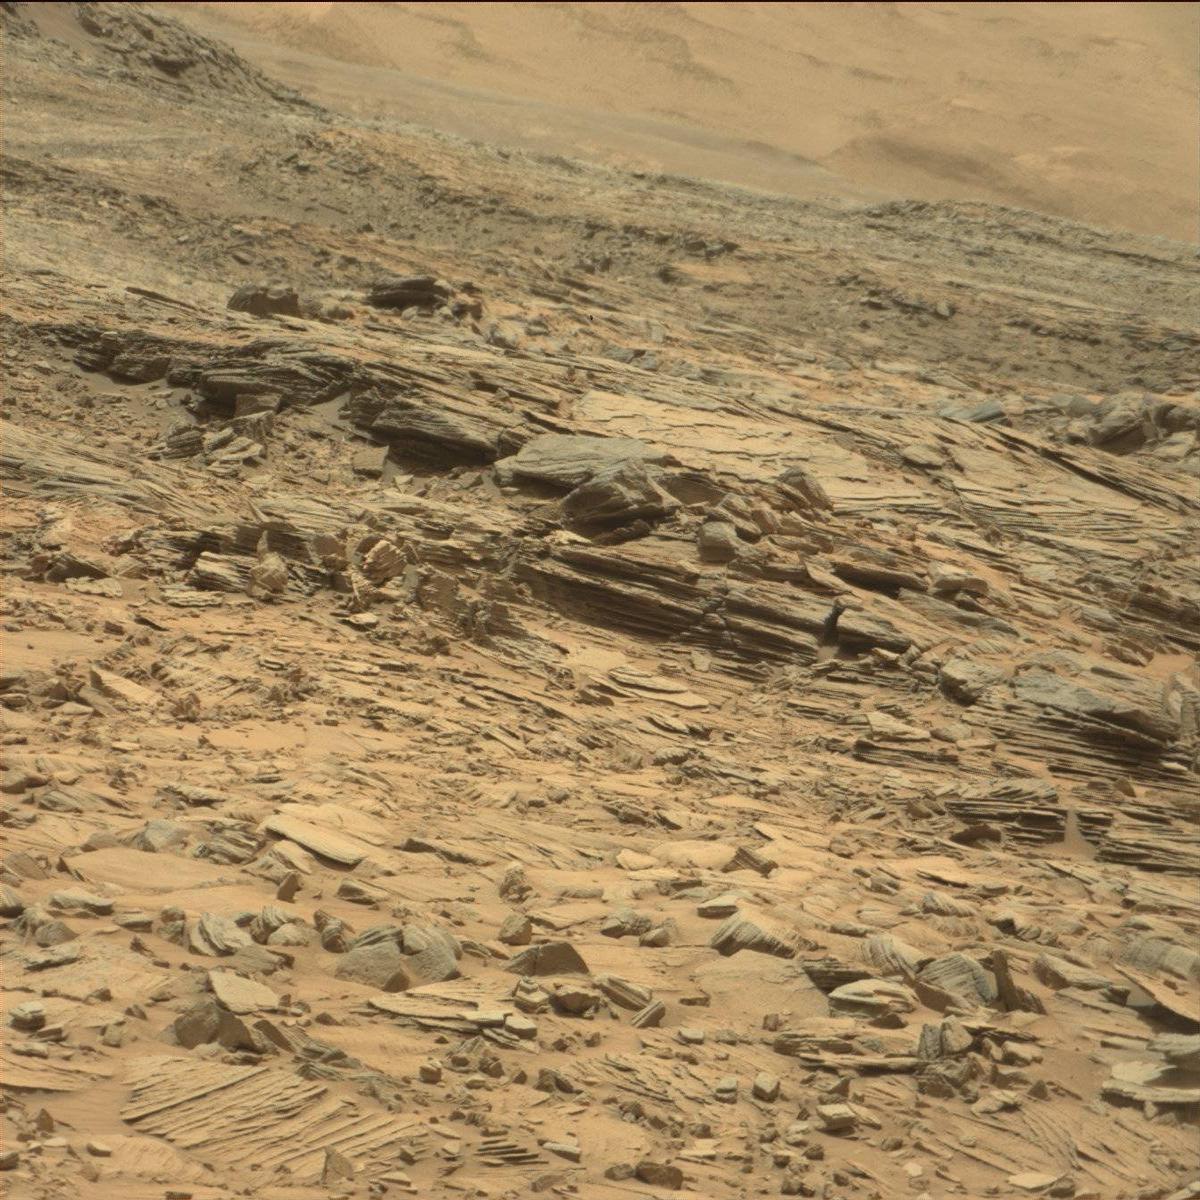
Terrain classes present: Bedrock, Ridge, Sand / Soil